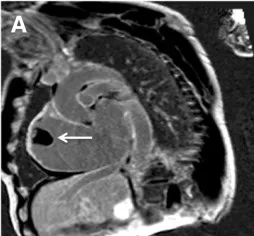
A, arrow: Short axis late gadolinium enhancement images through the right atrium demonstrate thrombus formation measuring 29 x 22 mm three weeks after switch from apixaban to warfarin.
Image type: radiology (mri)